Field crop: maize
Growth stage: 2
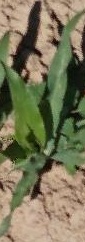
Species: maize